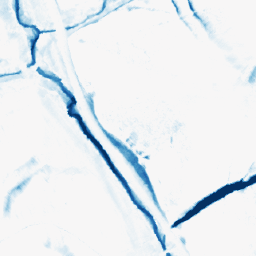
Category: morphological
Decomposition family: morphological_diamond
Decomposition parameters: operation: closing
radius: 10
Upsampling method: area
Upsampling parameters: scale: 2
Upsampling scale: 2